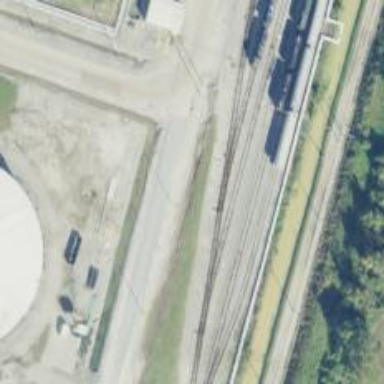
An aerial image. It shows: Railway spur service.